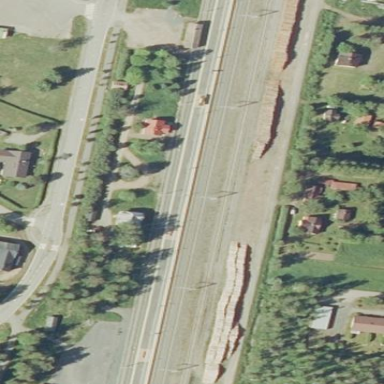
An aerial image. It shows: Asphalt platform for public transport with shelter.